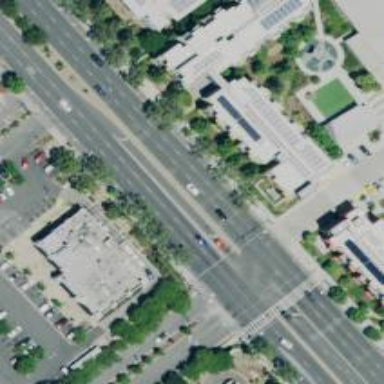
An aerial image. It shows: Solid stop line on the road.